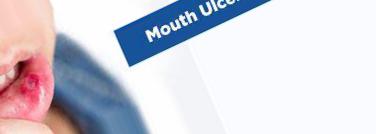
Condition: Mouth Ulcer